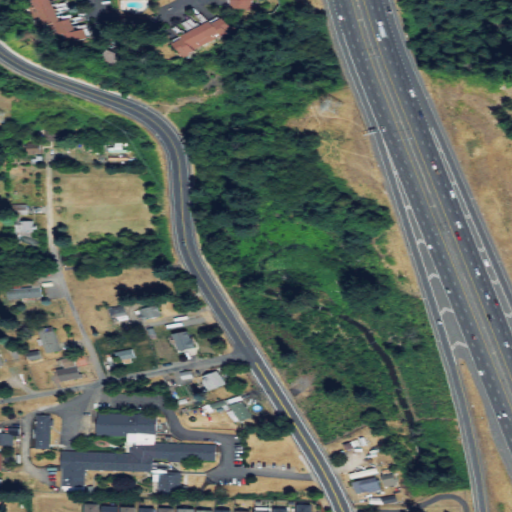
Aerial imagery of valley in Washington named Cold Canyon containing low intensity development, medium intensity development, high intensity development, open development, and pasture